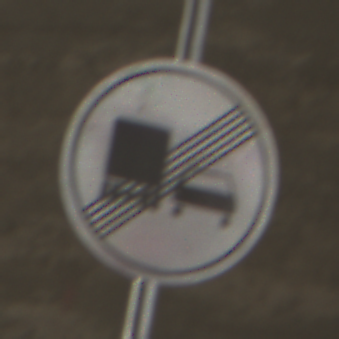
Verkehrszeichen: EndeUeberholverbotKraftfahrzeuge
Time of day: Midday
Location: Roofed (Tunnel)
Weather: NotSpecified
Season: NotSpecified
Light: Natural